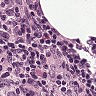
Metastatic tissue present: no